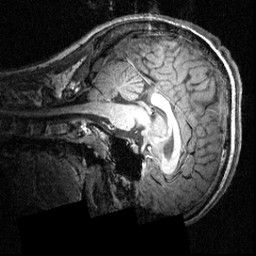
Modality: T1w
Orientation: sagittal
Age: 18
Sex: male
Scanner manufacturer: siemens
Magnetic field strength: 3.951 T
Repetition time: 1.5 s
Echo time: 0.00335 s